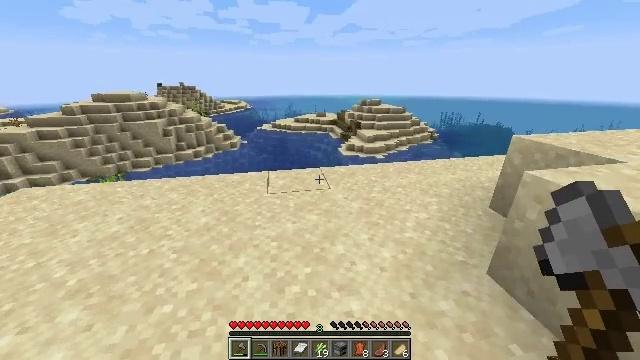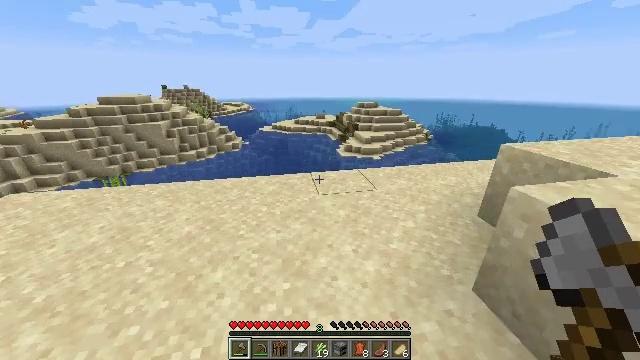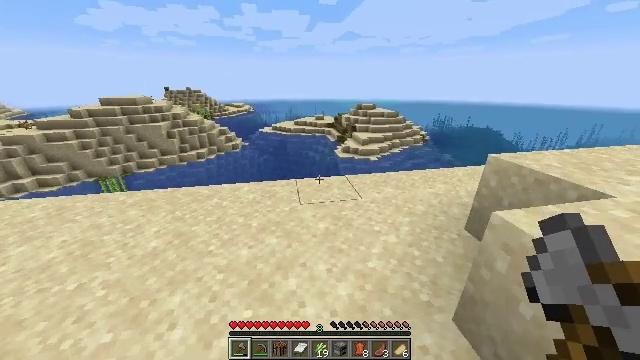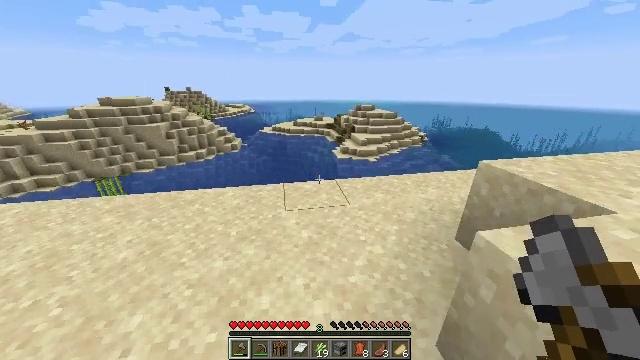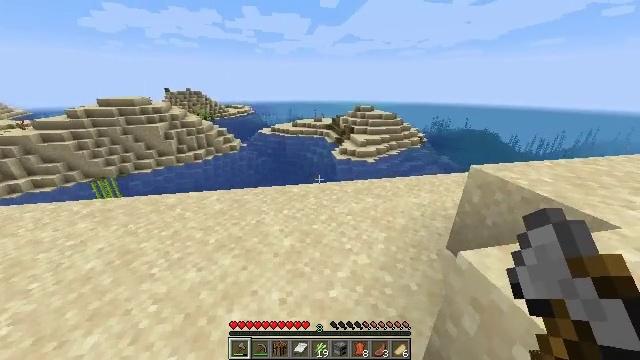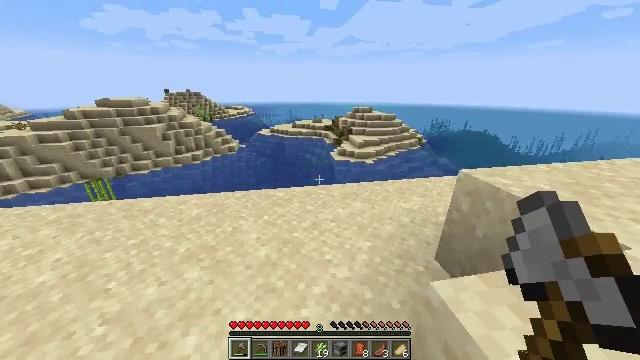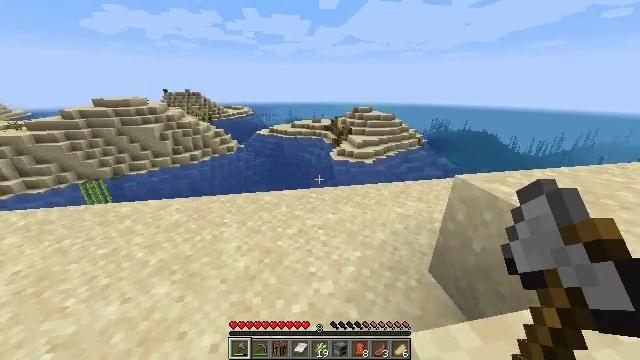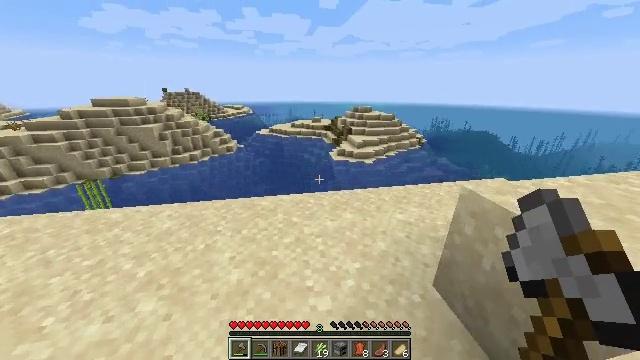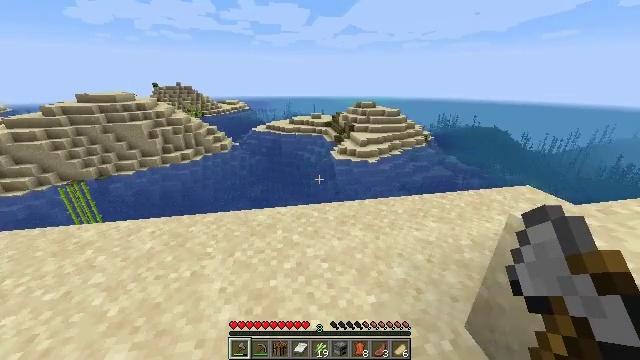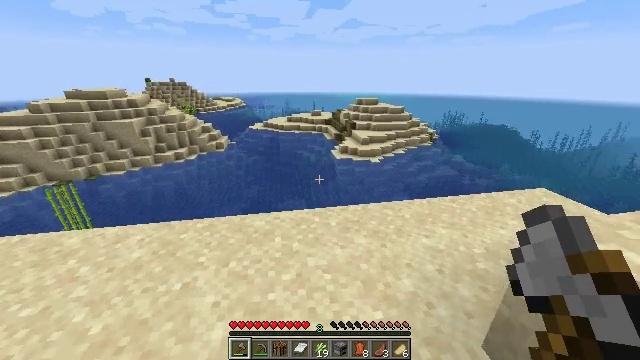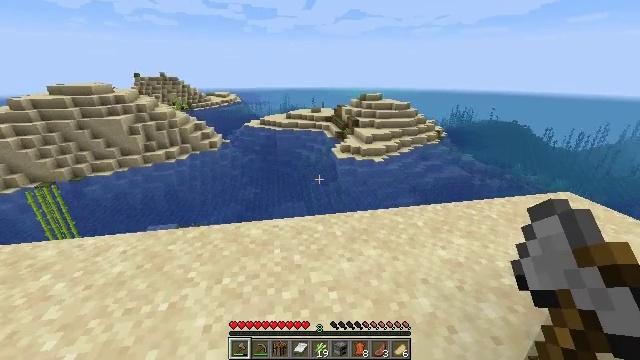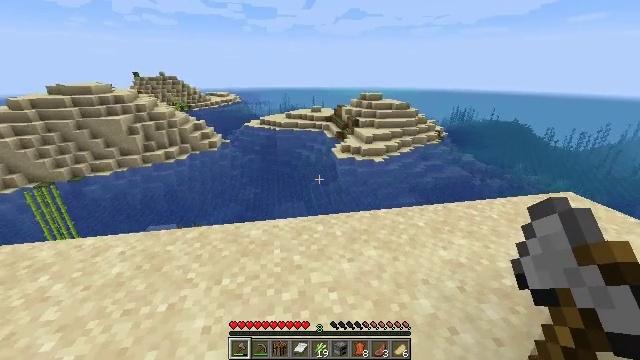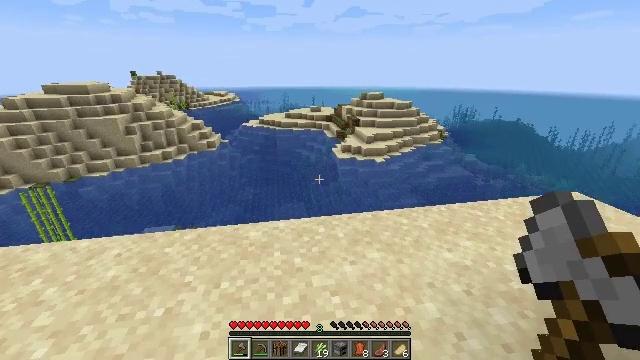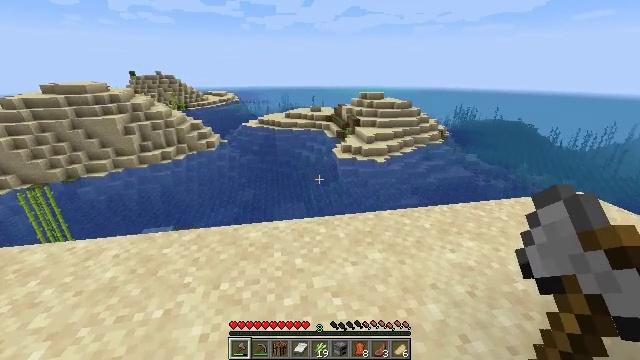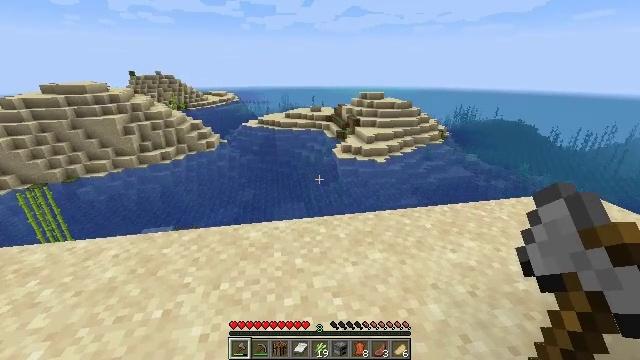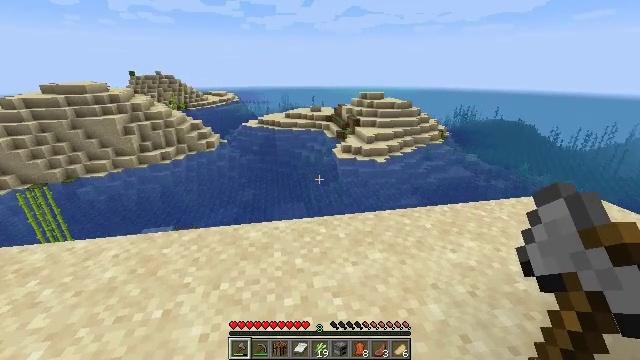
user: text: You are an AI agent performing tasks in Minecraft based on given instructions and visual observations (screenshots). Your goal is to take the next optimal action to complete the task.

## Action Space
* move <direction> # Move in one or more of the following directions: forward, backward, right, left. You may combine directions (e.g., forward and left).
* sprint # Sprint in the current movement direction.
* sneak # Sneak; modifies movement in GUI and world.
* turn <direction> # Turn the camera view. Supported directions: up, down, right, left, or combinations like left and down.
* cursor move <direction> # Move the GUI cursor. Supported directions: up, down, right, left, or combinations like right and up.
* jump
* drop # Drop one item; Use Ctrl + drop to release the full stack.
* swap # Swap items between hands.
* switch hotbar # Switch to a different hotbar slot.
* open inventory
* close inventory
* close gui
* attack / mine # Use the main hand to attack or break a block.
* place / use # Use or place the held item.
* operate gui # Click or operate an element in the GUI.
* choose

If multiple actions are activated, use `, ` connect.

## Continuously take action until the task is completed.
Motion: motion action
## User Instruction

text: Harvest the dead bush.
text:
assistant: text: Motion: move forward and move right, sprint
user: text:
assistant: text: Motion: move forward and move right, sprint
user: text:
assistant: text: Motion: move forward and move right
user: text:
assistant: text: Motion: move forward and move right
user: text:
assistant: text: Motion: move forward and move right
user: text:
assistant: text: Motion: move forward and move right
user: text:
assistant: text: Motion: move forward
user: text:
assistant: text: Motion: move forward
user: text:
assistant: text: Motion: no_op
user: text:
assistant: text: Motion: no_op
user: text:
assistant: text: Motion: no_op
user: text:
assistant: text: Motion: no_op
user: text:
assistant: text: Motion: no_op
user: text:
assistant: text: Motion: no_op
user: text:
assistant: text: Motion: no_op
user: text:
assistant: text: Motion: no_op
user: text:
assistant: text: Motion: no_op
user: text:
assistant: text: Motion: no_op
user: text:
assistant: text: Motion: no_op
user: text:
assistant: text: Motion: no_op
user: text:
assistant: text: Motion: no_op
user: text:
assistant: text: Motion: no_op
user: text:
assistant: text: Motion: move forward
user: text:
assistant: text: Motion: move forward
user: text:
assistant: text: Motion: move forward
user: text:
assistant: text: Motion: move forward
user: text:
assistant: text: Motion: move forward, turn left and down
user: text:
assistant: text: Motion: move forward, turn left
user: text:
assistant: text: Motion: move forward, turn left
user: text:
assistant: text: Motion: no_op